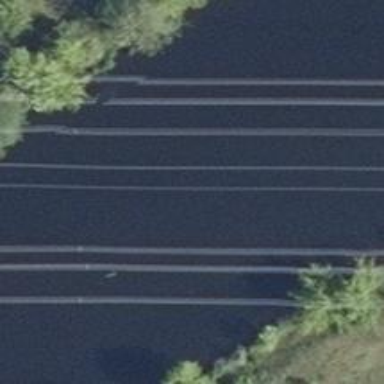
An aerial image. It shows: There is line obstacle in the image.